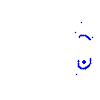
Particle: kaon